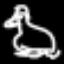
Label: frog